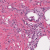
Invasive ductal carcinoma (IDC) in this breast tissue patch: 1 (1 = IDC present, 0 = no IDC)